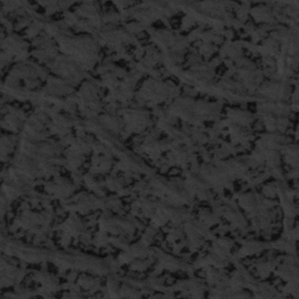
Label: frost